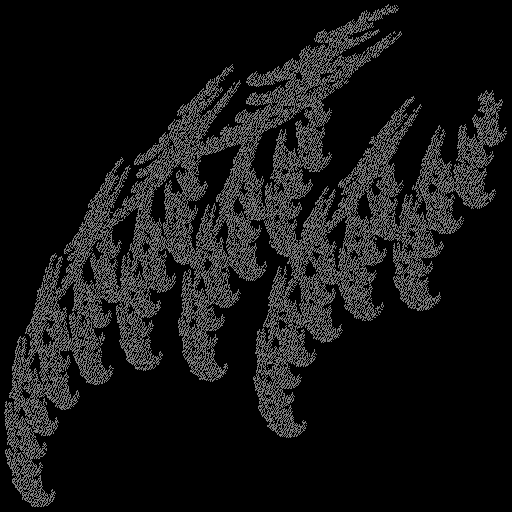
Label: spiderbrake